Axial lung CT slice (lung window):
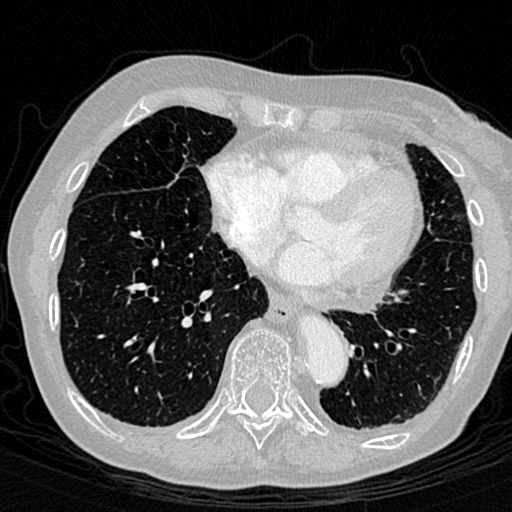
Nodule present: no